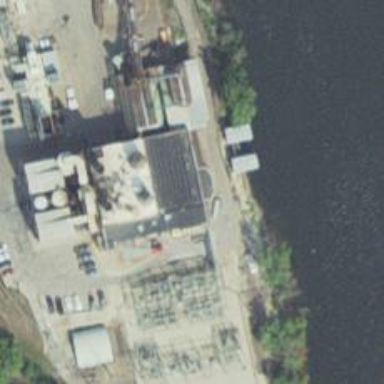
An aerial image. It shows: Generator powered by steam turbine.